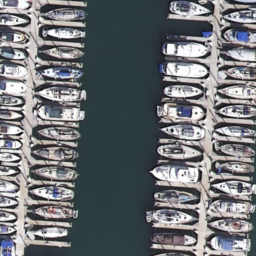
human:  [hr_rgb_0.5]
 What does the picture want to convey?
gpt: harbor